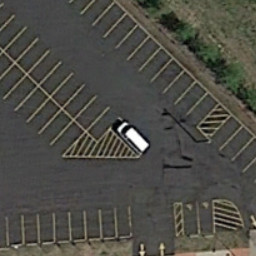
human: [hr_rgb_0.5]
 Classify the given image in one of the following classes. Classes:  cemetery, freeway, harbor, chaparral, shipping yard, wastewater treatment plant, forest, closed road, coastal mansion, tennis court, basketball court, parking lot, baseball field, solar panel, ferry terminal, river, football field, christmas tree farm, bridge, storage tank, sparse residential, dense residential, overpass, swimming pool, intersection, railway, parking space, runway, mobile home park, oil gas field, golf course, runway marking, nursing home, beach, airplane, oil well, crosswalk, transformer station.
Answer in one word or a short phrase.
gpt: parking space